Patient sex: M
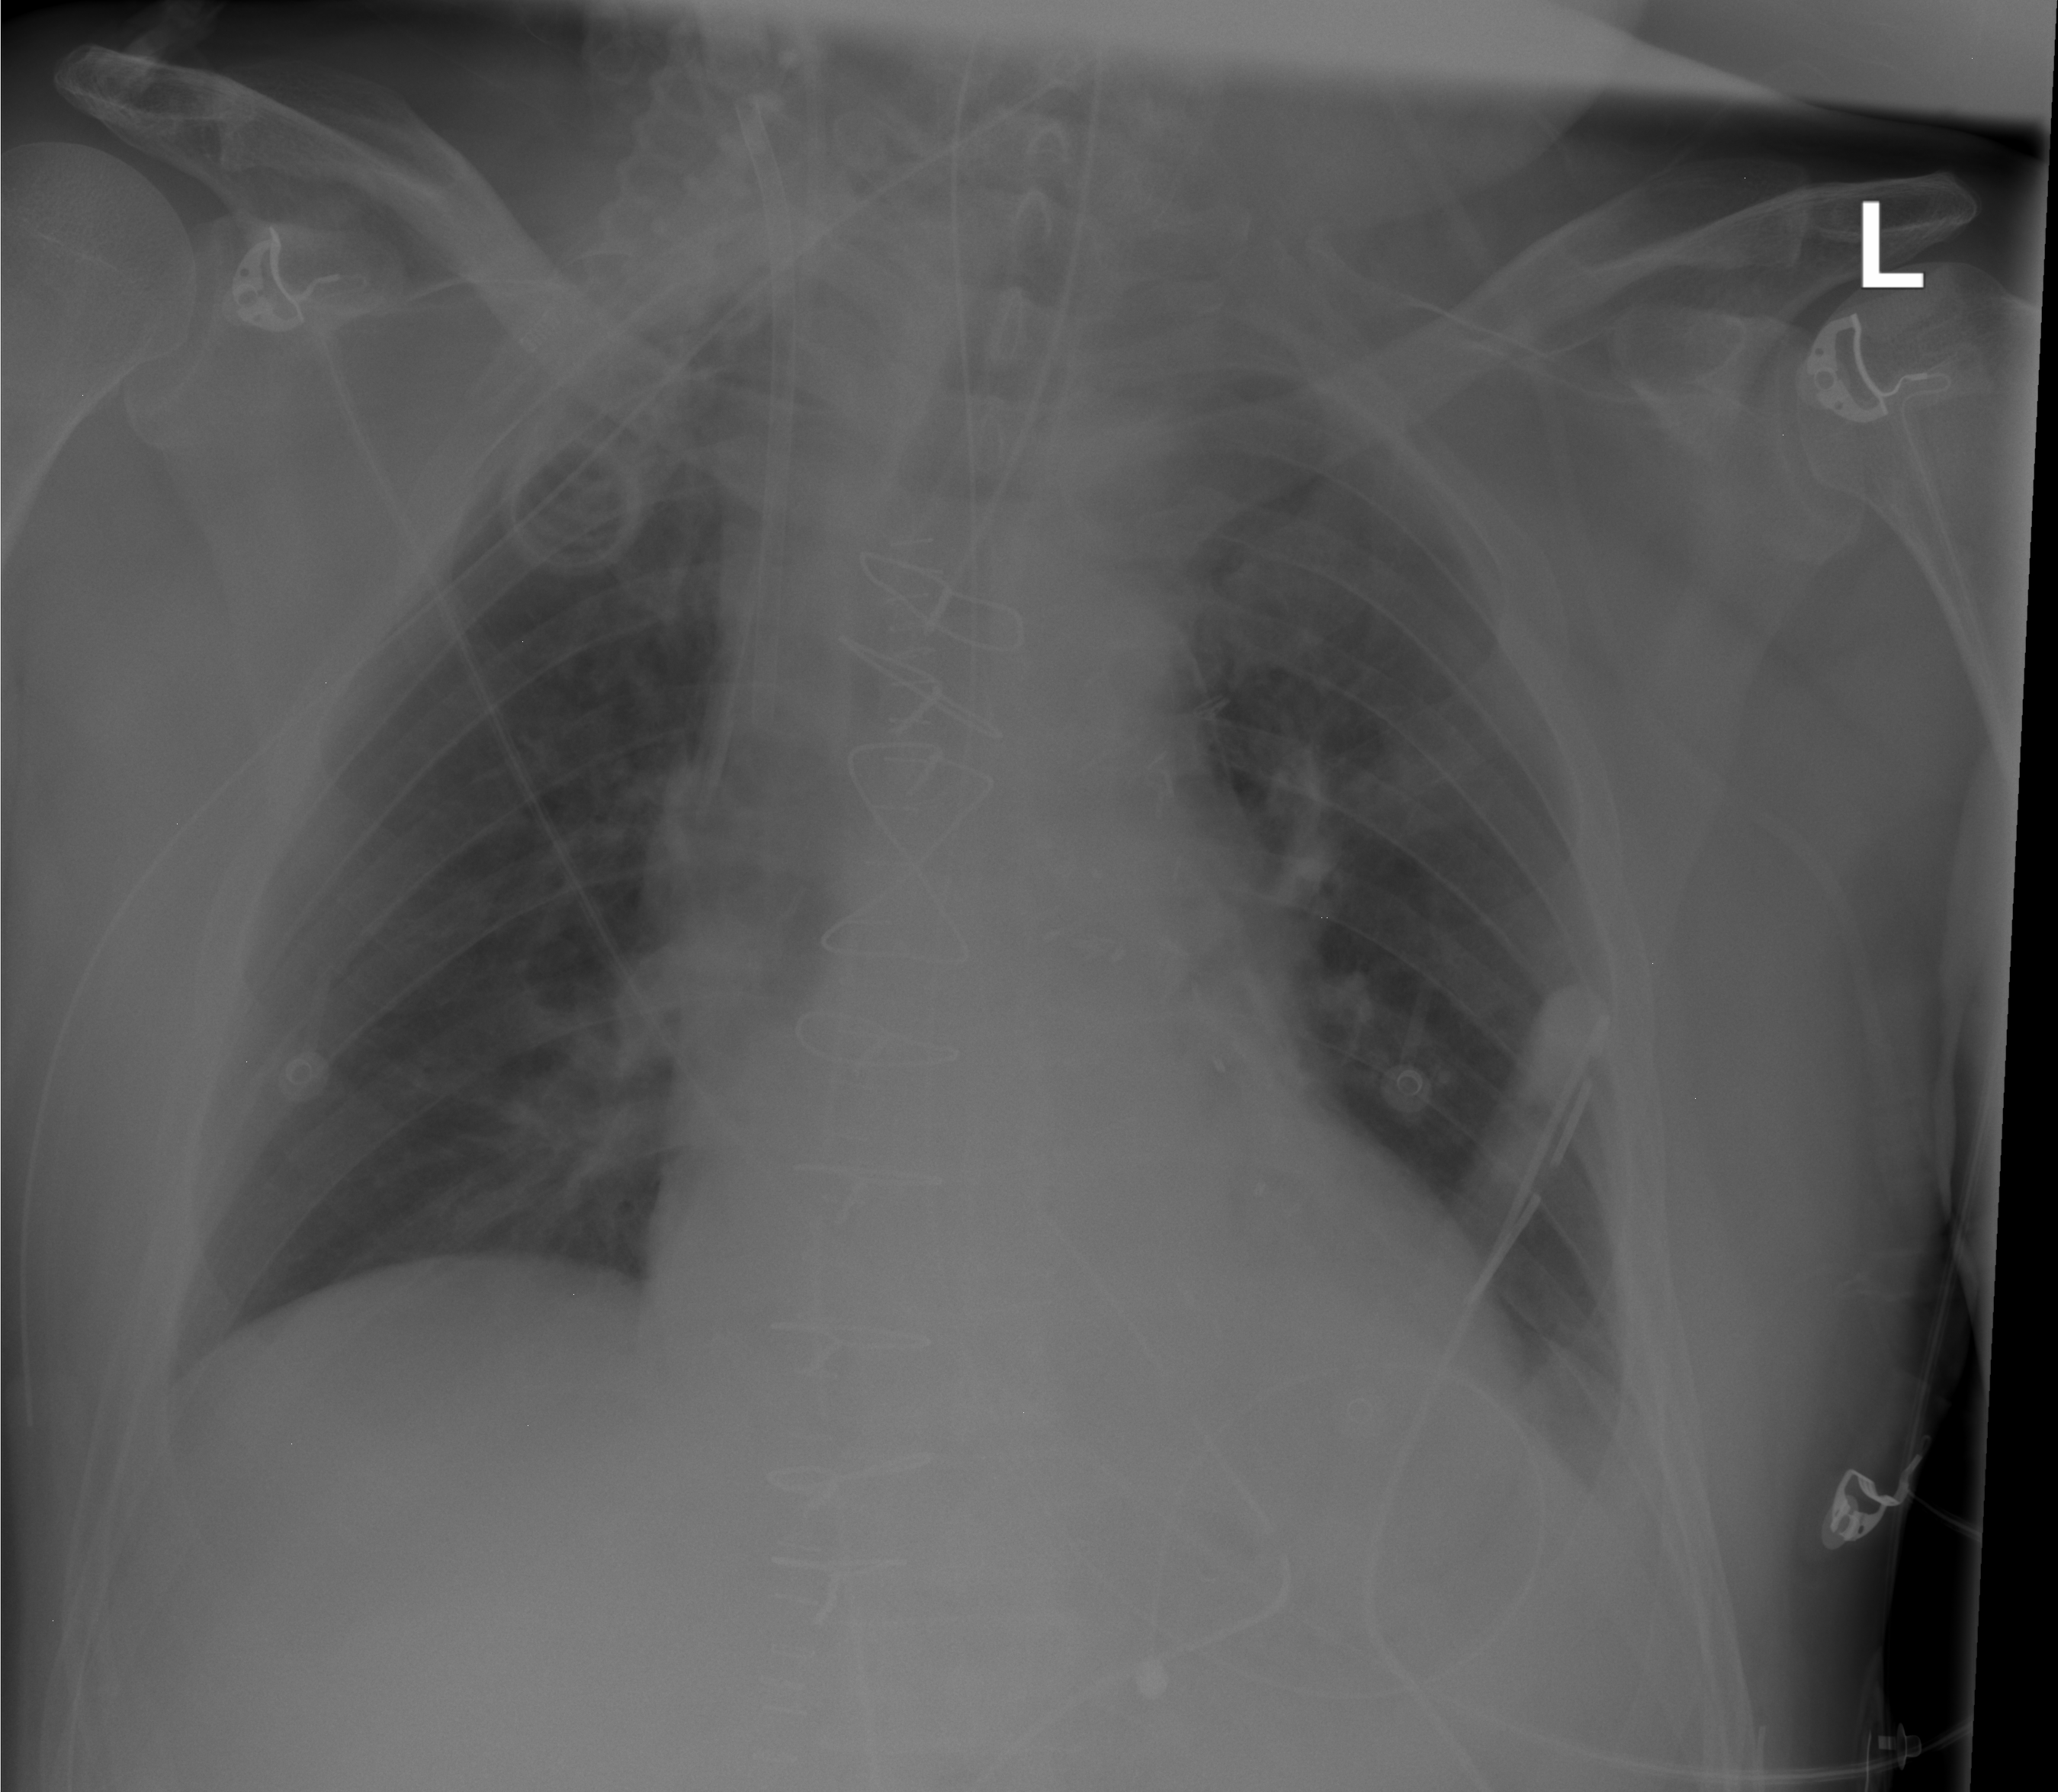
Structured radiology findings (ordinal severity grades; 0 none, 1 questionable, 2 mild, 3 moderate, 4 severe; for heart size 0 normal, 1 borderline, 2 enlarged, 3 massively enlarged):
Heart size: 0
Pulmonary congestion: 0
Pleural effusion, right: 0
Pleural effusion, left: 2
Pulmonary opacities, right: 0
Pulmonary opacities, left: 0
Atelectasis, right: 0
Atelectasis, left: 2